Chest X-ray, PA view. Patient: 67 years old, sex M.
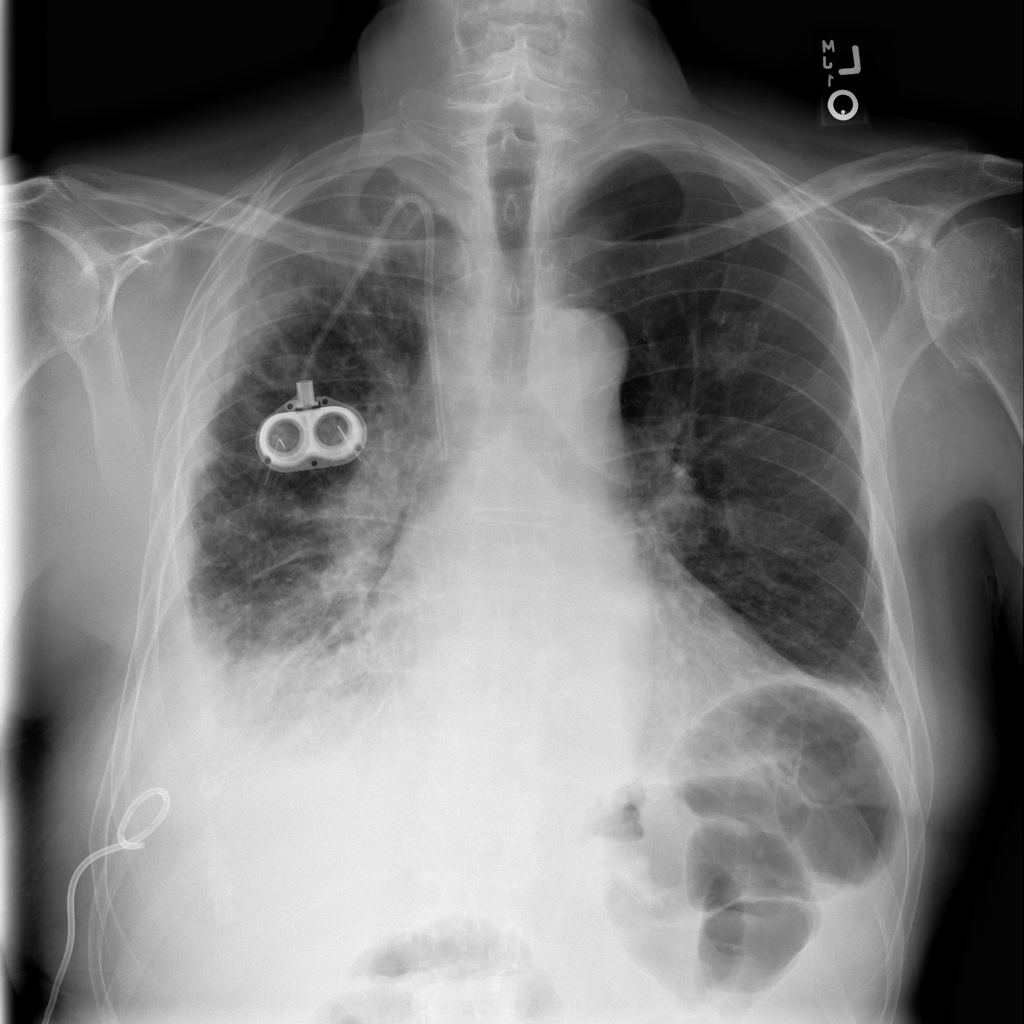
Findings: Effusion